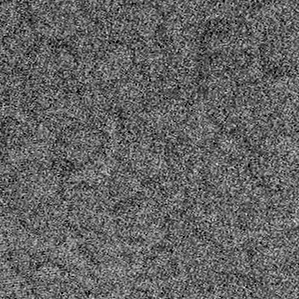
Label: frost